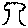
Label: tree